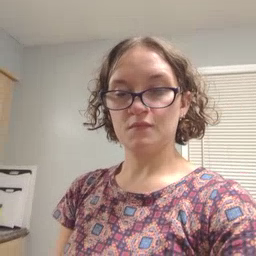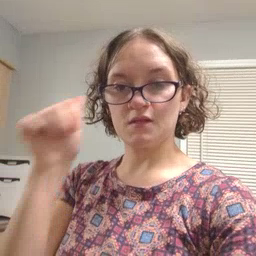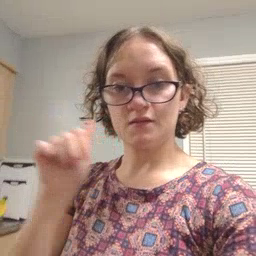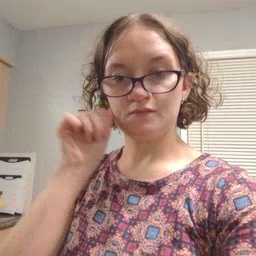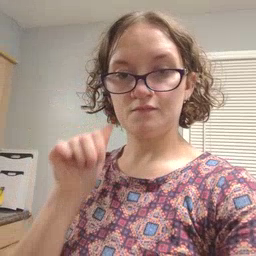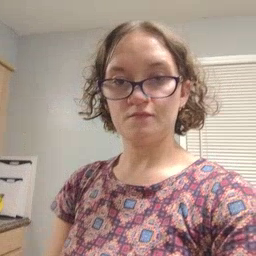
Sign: aunt